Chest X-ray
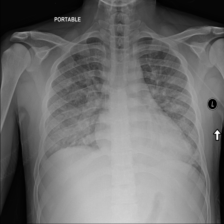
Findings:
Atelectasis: negative
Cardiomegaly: negative
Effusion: negative
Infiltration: positive
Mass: negative
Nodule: negative
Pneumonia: negative
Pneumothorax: negative
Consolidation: negative
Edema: negative
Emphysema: negative
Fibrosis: negative
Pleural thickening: negative
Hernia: negative